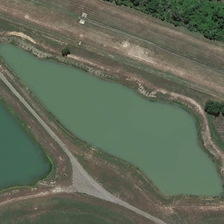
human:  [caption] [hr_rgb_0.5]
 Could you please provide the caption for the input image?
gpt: some green trees and croplands are near a long irregular pond .

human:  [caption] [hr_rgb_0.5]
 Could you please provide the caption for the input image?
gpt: some green trees and croplands are near a long irregular pond .

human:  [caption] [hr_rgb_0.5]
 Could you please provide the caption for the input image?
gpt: some green trees and croplands are near a long irregular pond .

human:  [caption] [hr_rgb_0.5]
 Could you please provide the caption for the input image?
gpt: some green trees and croplands are near a long irregular pond .

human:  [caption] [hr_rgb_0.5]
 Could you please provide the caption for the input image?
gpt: some green trees and croplands are near a long irregular pond .